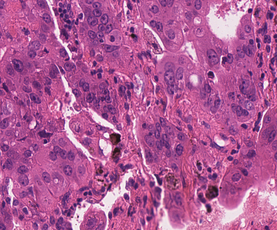
Tumor epithelial tissue: yes
Tumor-associated stroma tissue: yes
Normal tissue: no